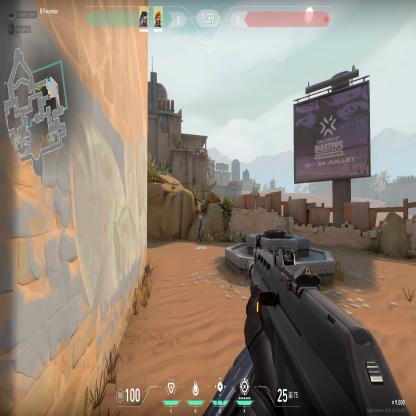
Label: teammate